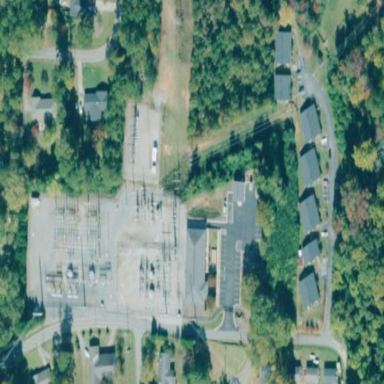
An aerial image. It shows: There is distribution substation enclosed by fence.